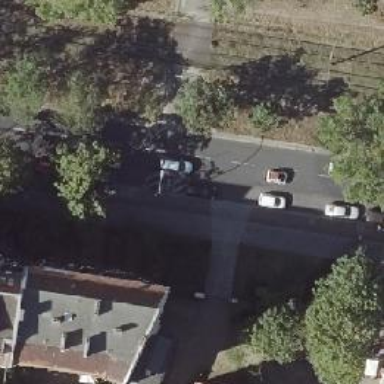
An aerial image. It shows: Asphalt footway with unmarked crossing.